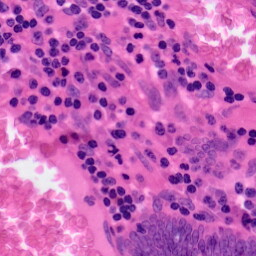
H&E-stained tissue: Colon